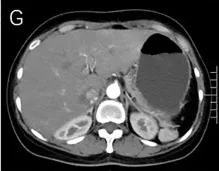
With reduced enhancement in the portal and delayed phases Preoperative Contrast-enhanced magnetic resonance imaging.
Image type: radiology (ct)